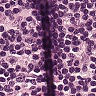
Metastatic tissue present: no